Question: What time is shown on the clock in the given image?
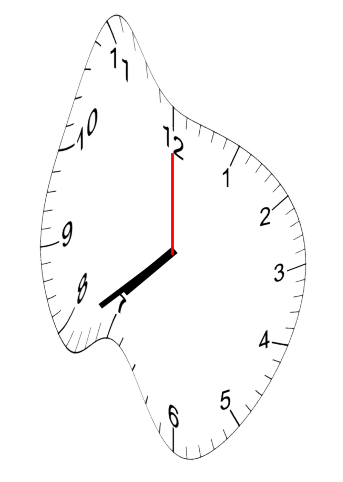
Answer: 07:39:00